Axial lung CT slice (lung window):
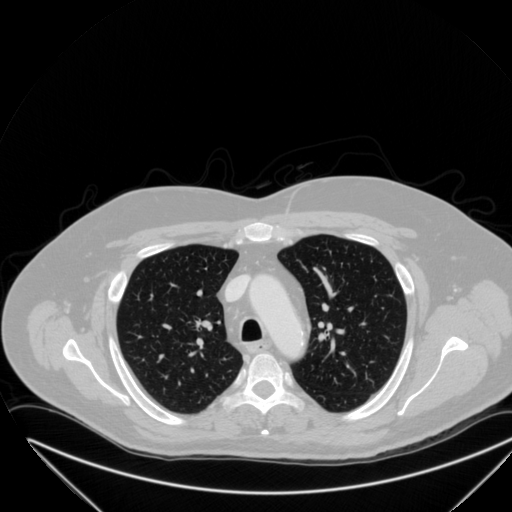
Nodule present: no